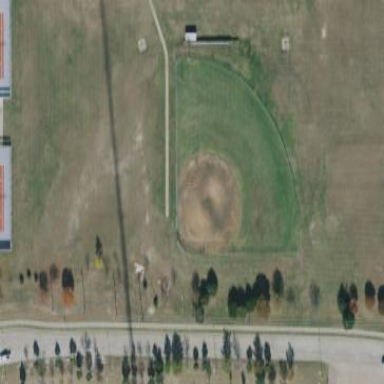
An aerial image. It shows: Baseball pitch for leisure land.